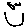
Label: smiley face